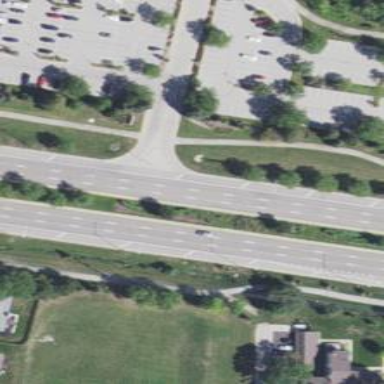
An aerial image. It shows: Secondary link road.